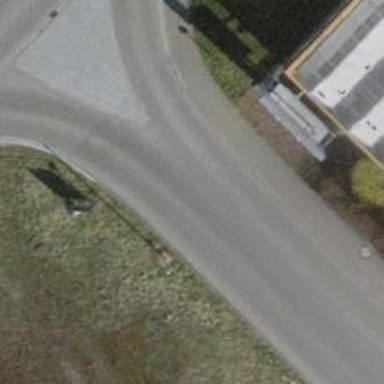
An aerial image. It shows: Lift gate barrier.